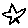
Label: star